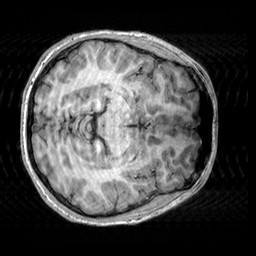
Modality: T1w
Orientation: axial
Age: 20
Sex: male
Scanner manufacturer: siemens
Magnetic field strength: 3 T
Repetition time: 2.3 s
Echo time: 0.00303 s